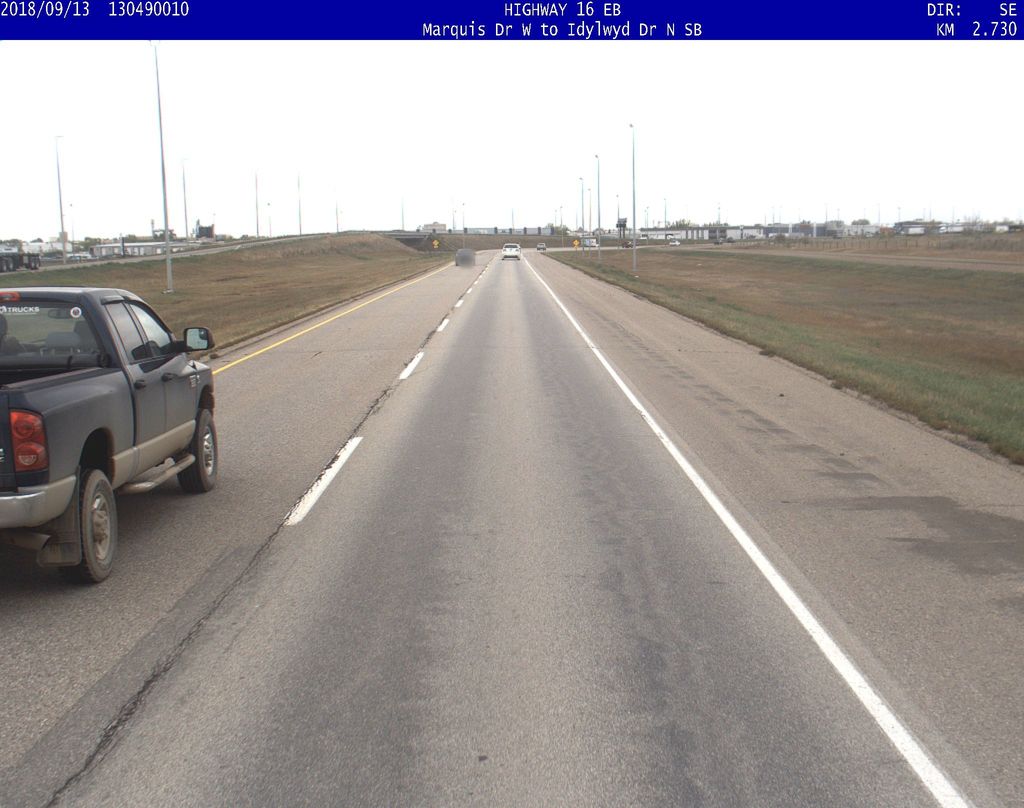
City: saskatoon